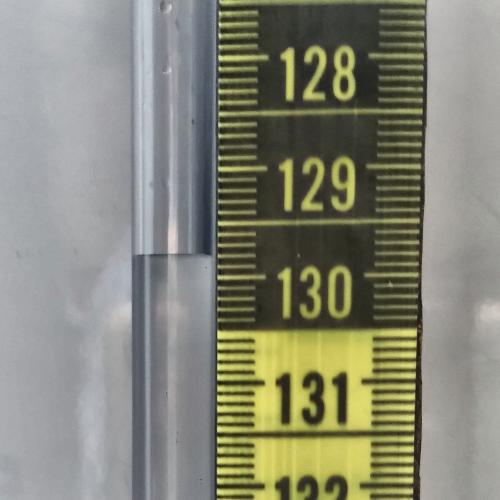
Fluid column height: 129.8 cm